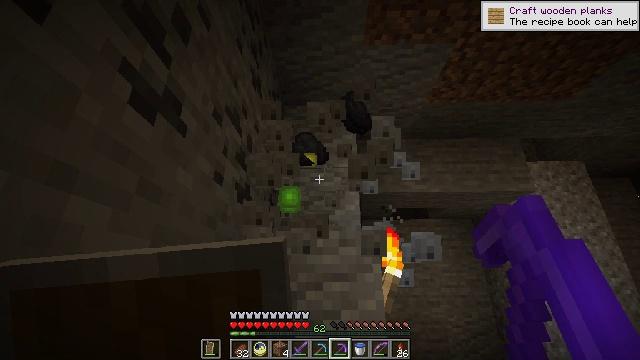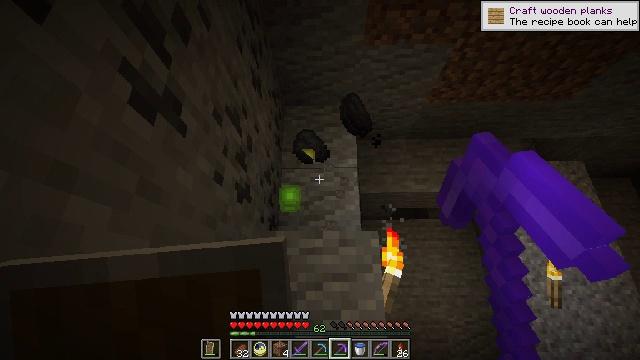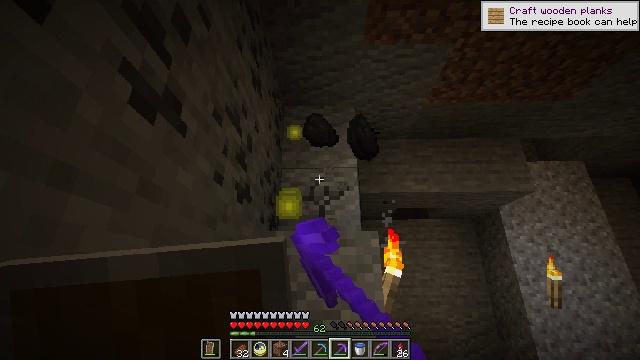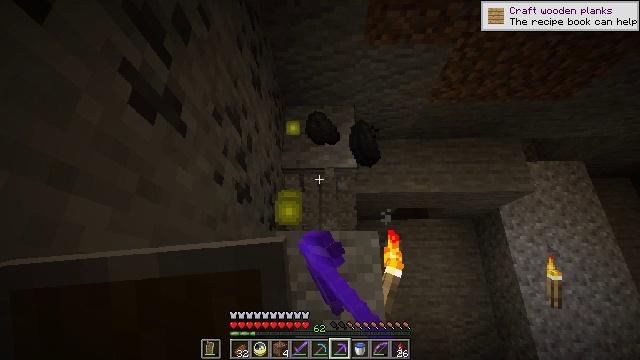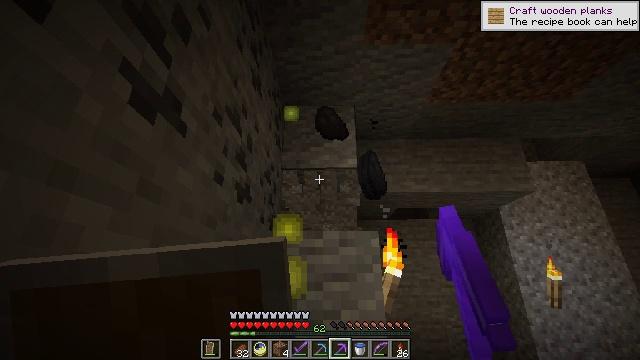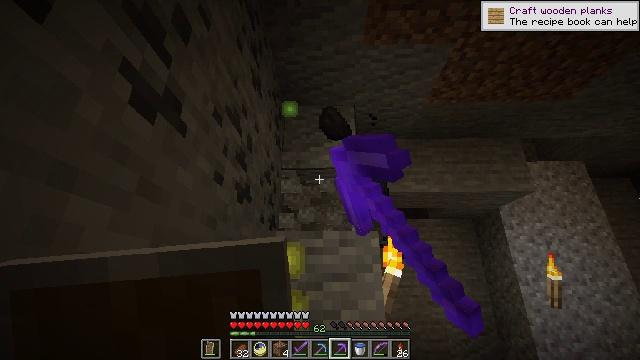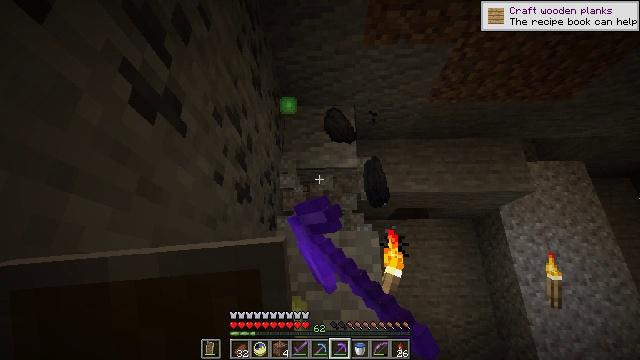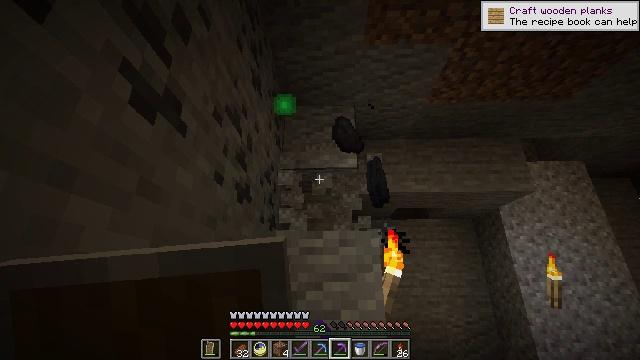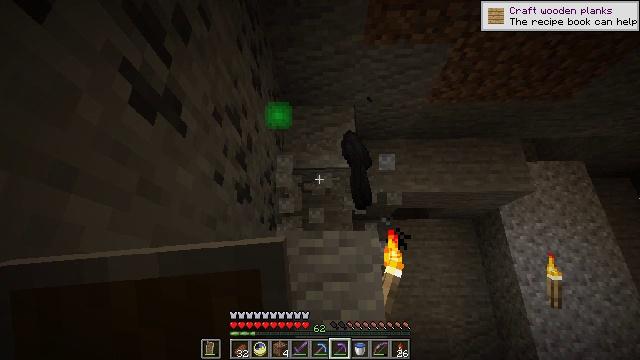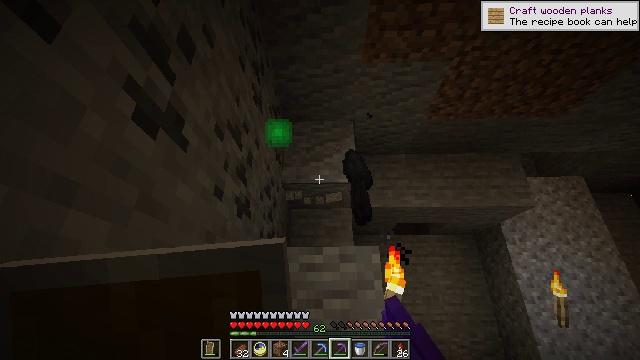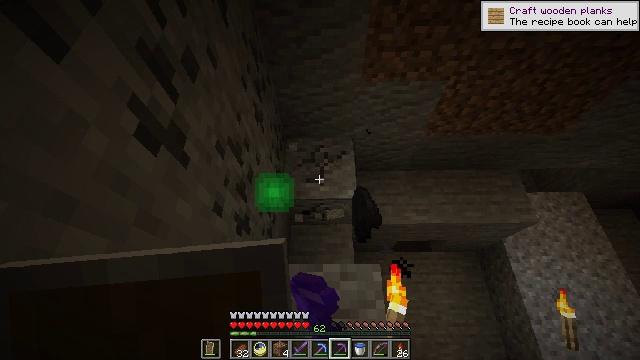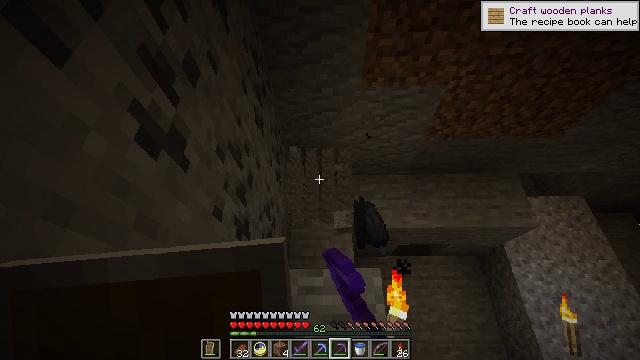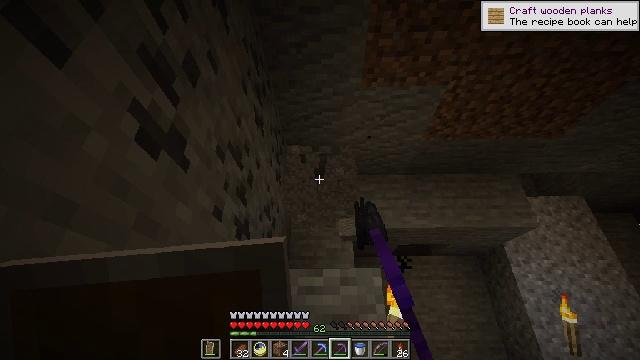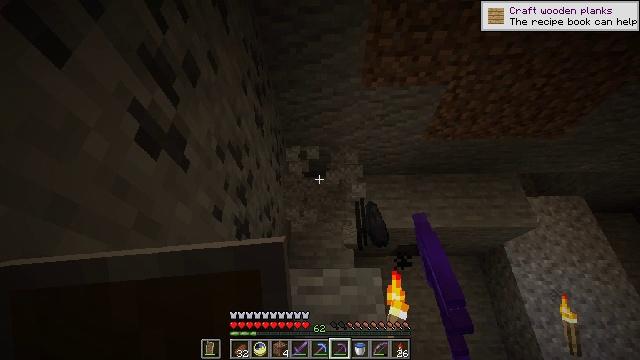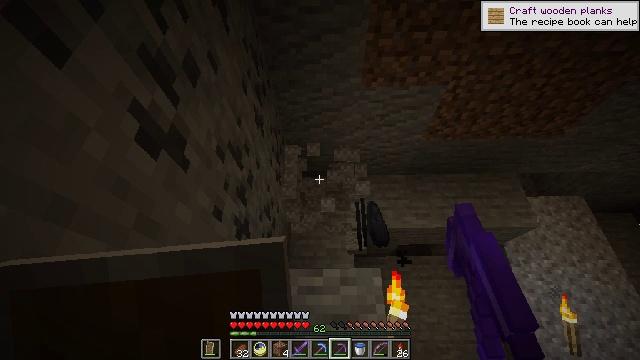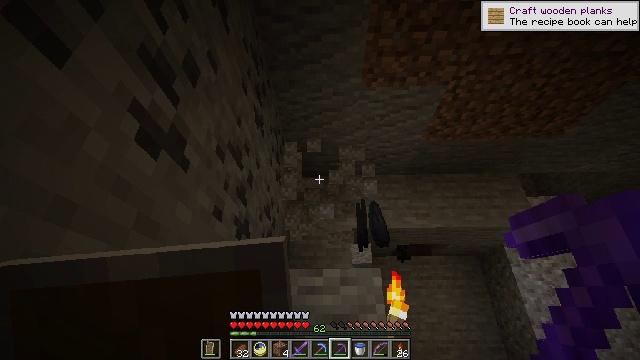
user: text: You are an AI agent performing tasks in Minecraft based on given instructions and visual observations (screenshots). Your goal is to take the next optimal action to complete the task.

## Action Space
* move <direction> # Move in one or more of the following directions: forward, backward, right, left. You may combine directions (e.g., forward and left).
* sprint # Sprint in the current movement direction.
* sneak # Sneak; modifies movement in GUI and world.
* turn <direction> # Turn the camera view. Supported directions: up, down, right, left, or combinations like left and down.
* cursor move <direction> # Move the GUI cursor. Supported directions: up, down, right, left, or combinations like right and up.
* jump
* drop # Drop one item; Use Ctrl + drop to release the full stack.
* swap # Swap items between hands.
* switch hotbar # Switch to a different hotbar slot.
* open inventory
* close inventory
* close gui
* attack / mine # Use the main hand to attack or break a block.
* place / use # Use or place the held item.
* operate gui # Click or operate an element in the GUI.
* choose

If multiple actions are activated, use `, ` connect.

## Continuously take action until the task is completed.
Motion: motion action
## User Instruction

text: Extract andesite from a cave or mountain.
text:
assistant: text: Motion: attack / mine
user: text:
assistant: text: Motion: attack / mine
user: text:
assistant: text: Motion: attack / mine
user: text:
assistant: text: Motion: attack / mine
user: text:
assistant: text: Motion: attack / mine
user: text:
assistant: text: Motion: attack / mine
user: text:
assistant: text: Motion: attack / mine
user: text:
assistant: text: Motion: attack / mine
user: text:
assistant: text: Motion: turn up, attack / mine
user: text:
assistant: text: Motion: turn up, attack / mine
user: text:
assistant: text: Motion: attack / mine
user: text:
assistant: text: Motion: attack / mine
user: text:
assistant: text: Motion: attack / mine
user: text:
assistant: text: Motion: attack / mine
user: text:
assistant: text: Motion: attack / mine
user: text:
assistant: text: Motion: attack / mine
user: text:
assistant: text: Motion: attack / mine
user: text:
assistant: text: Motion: turn down, attack / mine
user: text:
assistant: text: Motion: turn left and down, attack / mine
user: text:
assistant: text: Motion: turn left and down, attack / mine
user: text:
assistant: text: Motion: turn down, attack / mine
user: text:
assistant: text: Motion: turn down, attack / mine
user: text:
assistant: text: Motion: attack / mine
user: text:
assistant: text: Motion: attack / mine
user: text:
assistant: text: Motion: attack / mine
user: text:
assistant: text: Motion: attack / mine
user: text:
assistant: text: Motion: turn down, attack / mine
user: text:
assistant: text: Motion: turn down, attack / mine
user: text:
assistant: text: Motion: turn right and down, attack / mine
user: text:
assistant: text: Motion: turn right and down, attack / mine